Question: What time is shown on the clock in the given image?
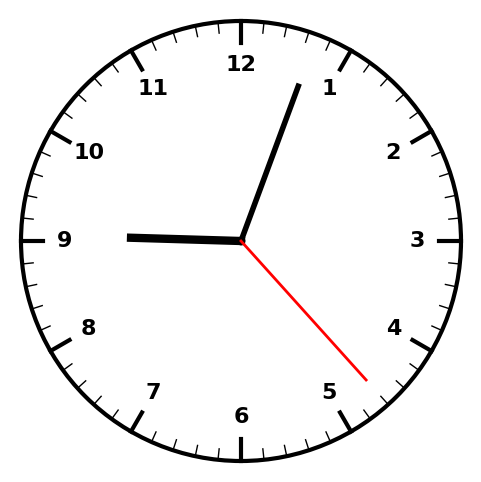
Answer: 09:03:23